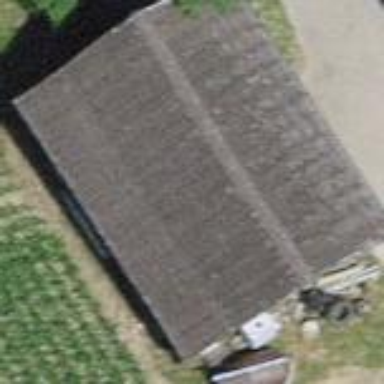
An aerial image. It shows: Rural barn.